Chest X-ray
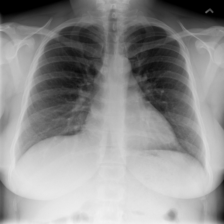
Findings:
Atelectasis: negative
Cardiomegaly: negative
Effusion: negative
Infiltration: negative
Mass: negative
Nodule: negative
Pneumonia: negative
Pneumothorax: positive
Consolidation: negative
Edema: negative
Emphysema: negative
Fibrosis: negative
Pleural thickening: negative
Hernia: negative